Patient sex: M
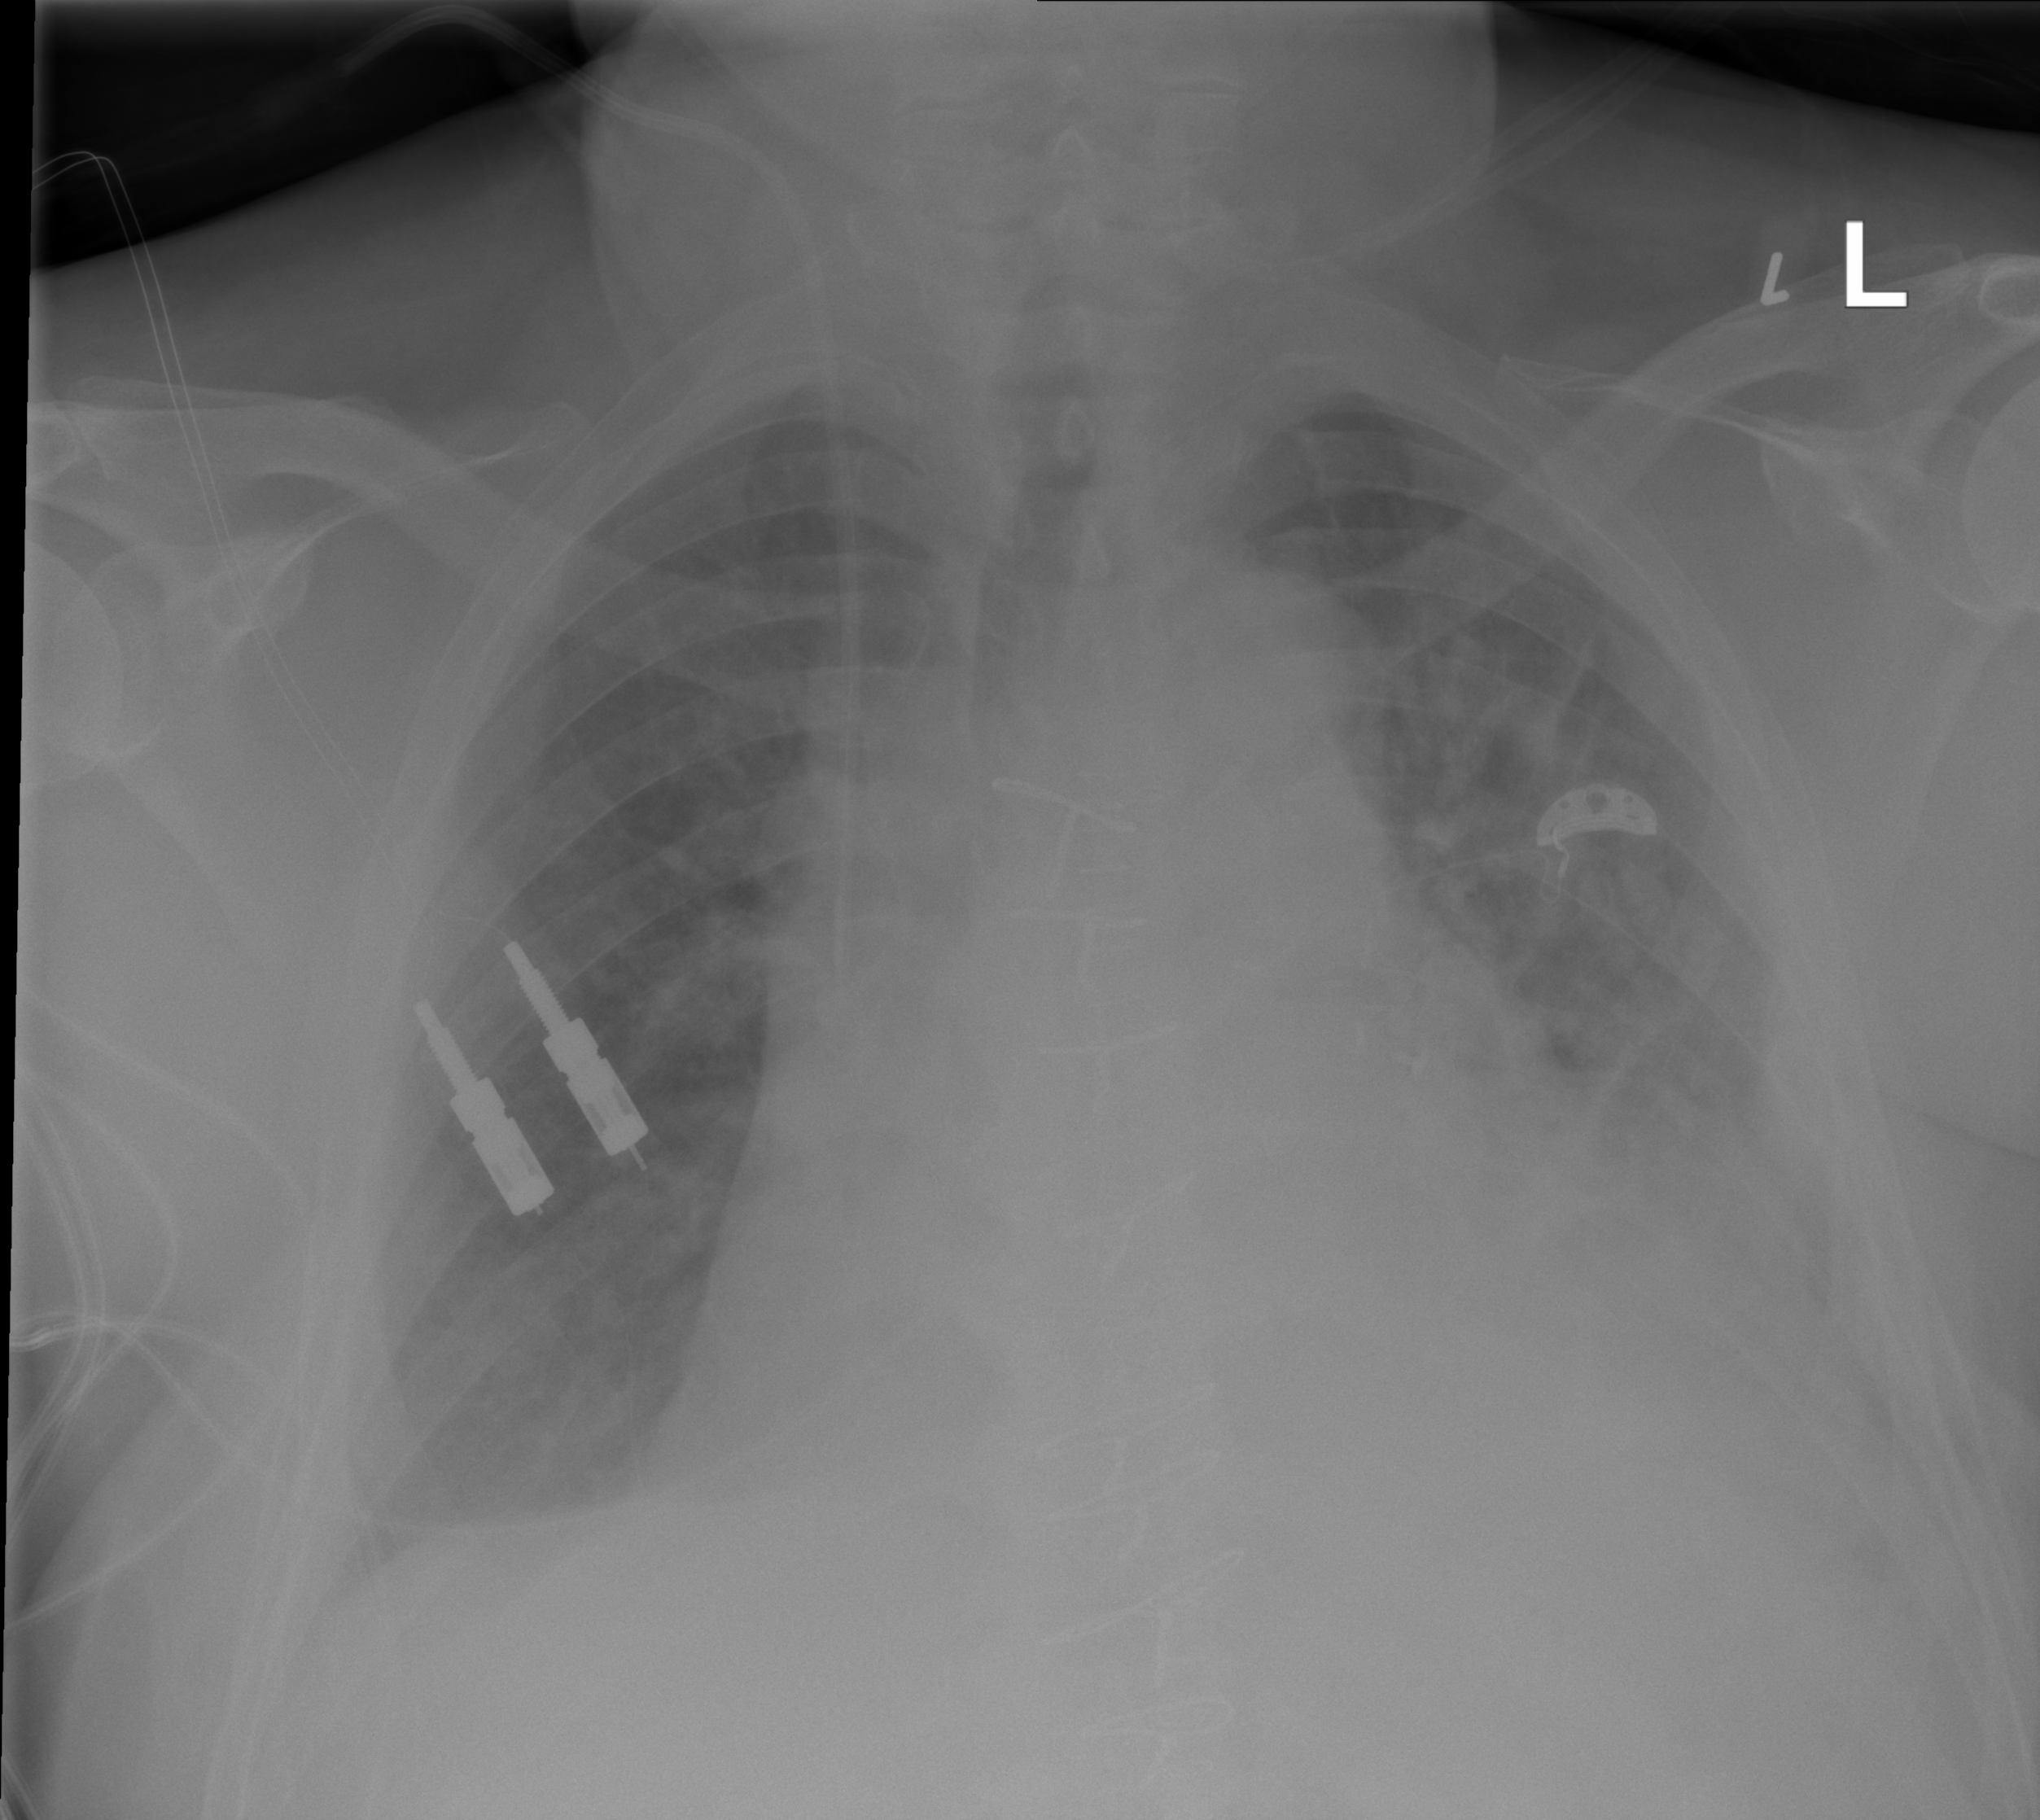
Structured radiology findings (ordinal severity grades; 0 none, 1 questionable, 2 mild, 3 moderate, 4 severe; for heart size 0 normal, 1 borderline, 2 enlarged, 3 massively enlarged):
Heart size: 2
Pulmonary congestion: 0
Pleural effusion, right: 1
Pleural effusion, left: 2
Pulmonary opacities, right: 0
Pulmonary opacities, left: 2
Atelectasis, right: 1
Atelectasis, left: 2